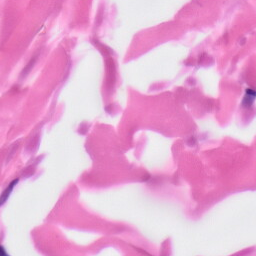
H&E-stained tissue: Skin